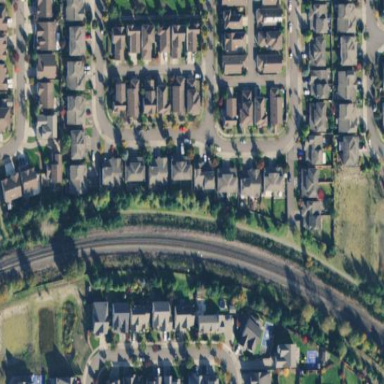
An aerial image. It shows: Residential area within neighborhood.